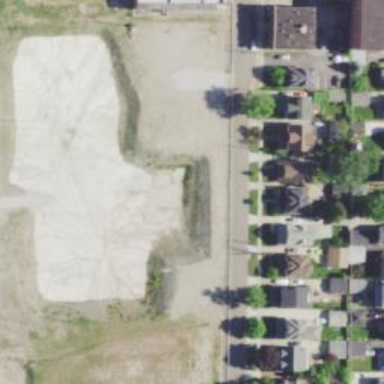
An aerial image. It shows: Brownfield site.